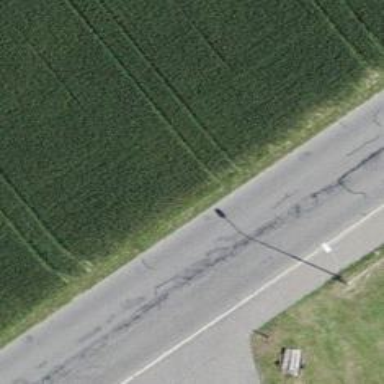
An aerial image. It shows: Tertiary road with asphalt surface and sidewalk on the left.